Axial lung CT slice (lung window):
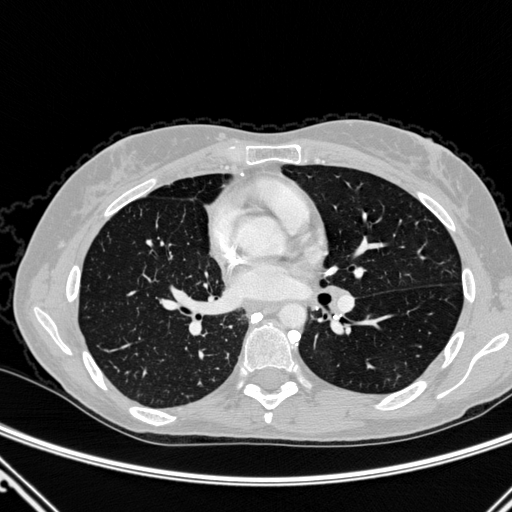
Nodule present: no